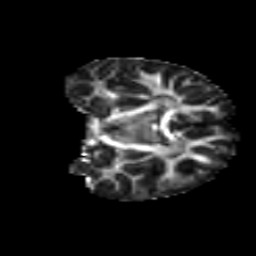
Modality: FA
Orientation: coronal
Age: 11
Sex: female
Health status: ill
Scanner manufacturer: ge
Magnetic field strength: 3 T
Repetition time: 6.752 s
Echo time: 0.079 s